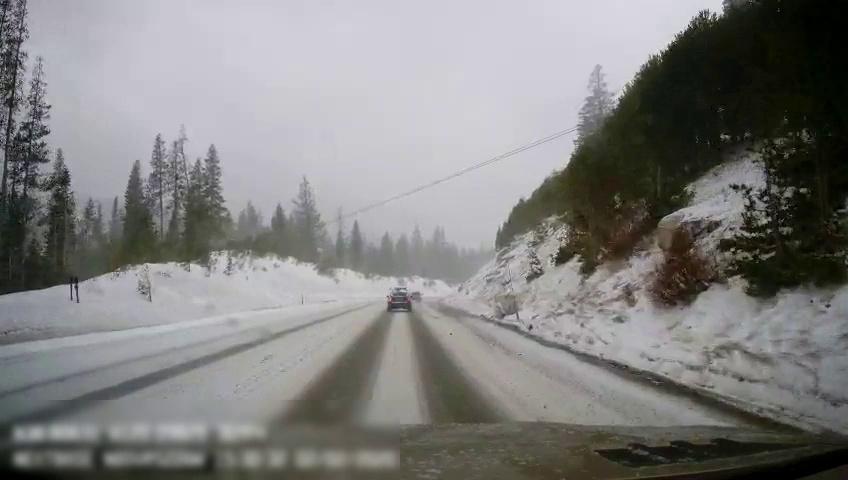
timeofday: Day
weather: Snowy
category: Drivable Space
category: Vehicles | SUV
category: Vehicles | SUV